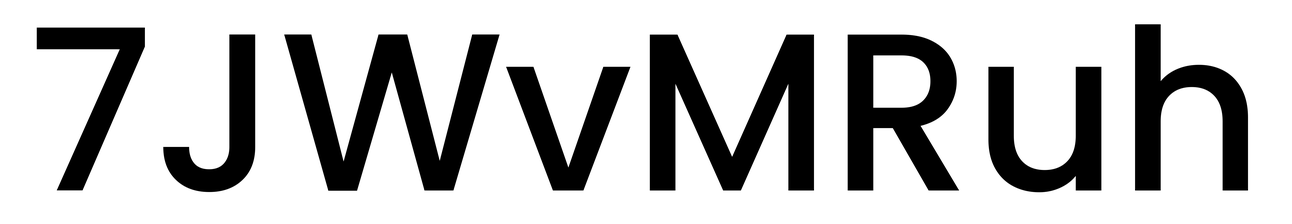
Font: Poppins-Medium